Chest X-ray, AP view. Patient: 31 years old, sex M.
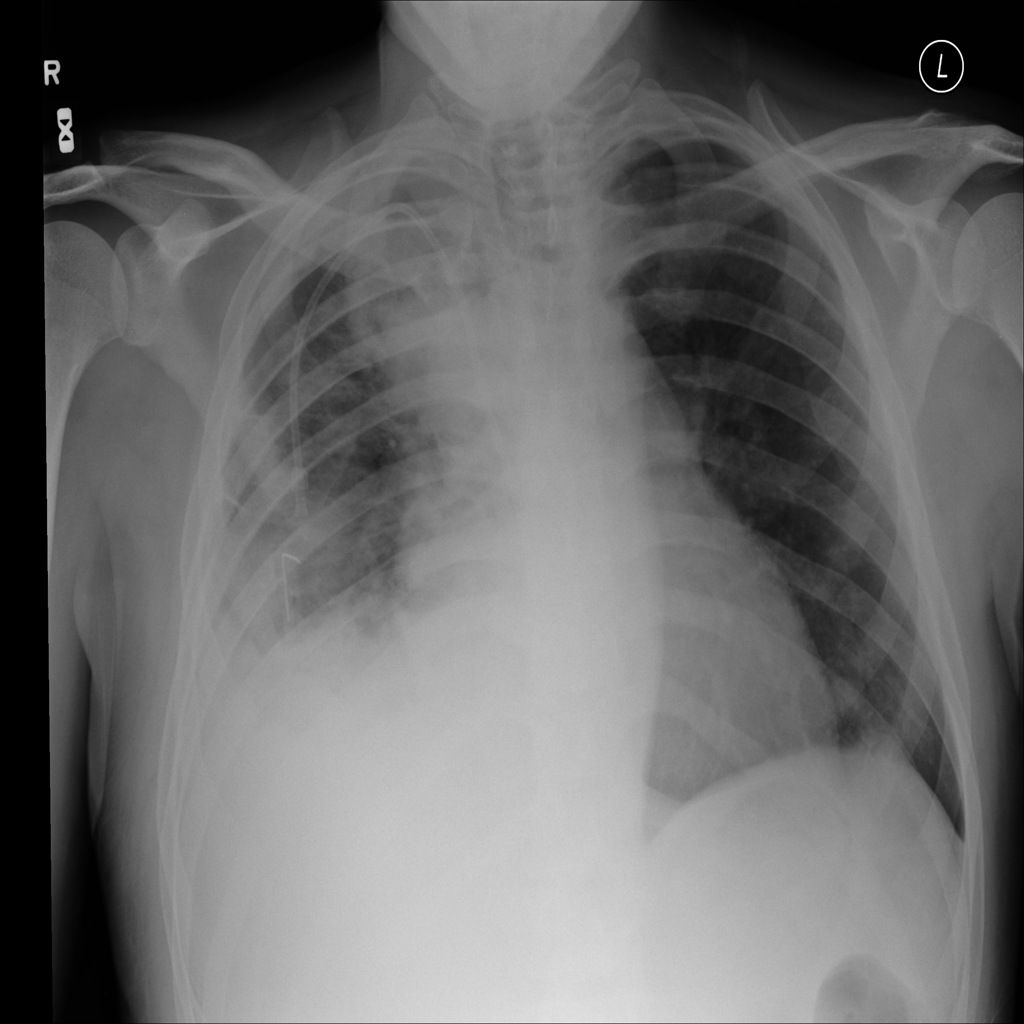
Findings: Mass, Pleural_Thickening